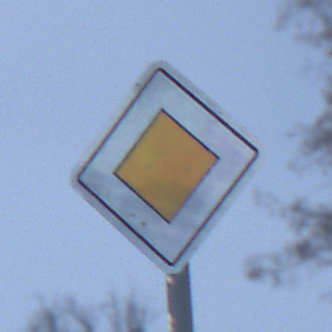
Verkehrszeichen: Vorfahrtsstrasse
Umgebung: Outdoor, Nature
Tageszeit: Midday
Wetter: Overcast
Licht: Natural
Jahreszeit: Winter
Kontrast: LowContrast